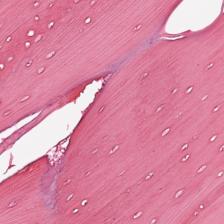
Label: Non-Tumor